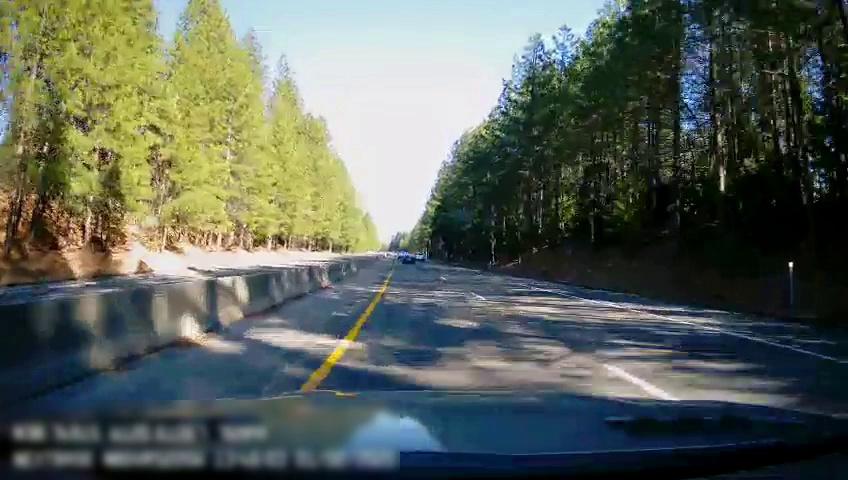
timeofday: Day
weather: Sunny
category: Drivable Space
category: Drivable Space
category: Vehicles | Car
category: Vehicles | Car
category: Lanes | Current Lane
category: Lanes | Current Lane
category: Lanes | Alternate Lane